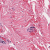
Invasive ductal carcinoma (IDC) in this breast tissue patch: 0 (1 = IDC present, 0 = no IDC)